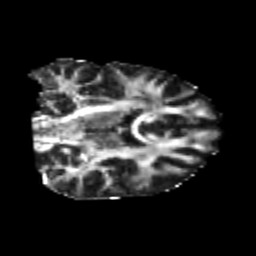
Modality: FA
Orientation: coronal
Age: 21
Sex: male
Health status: healthy
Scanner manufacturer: philips
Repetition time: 7.388 s
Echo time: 0.08599 s